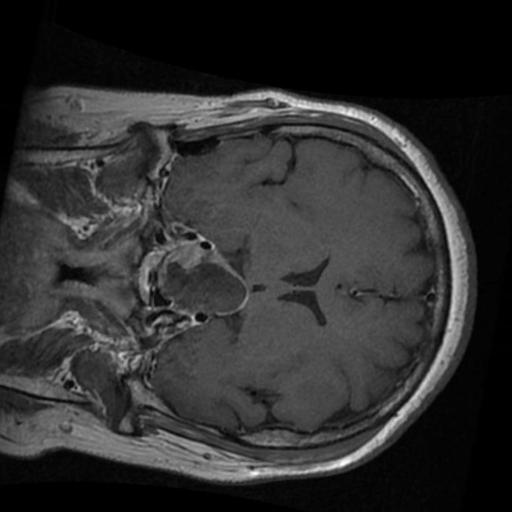
Label: brain_tumor